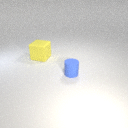
large yellow rubber cube to the left of small blue rubber cylinder